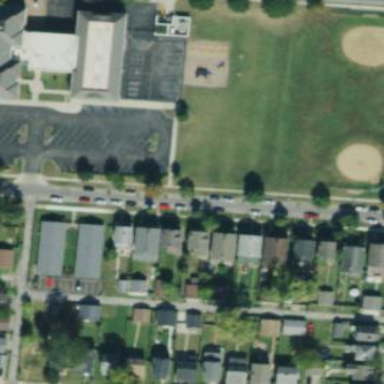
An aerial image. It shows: Schoolyard with grass as the surface.